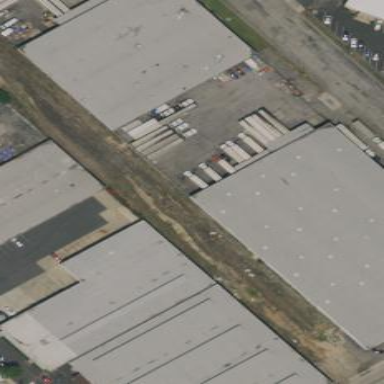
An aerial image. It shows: Warehouse.